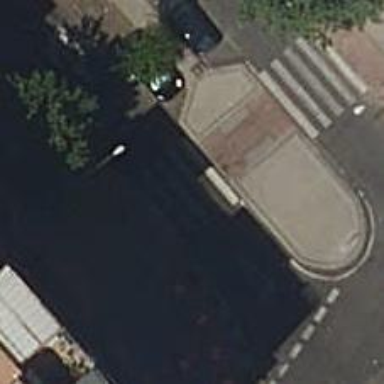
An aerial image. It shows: Marked road crossing.